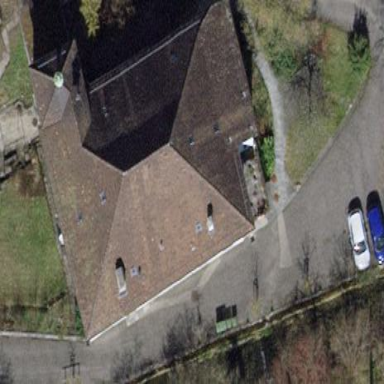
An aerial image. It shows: Building with tiled roof.